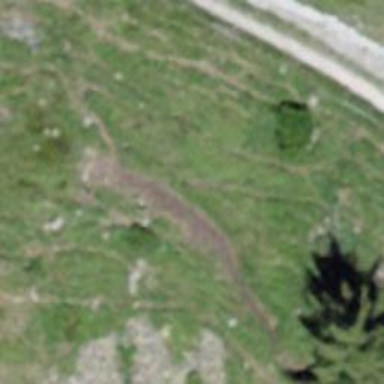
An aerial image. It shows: Path.